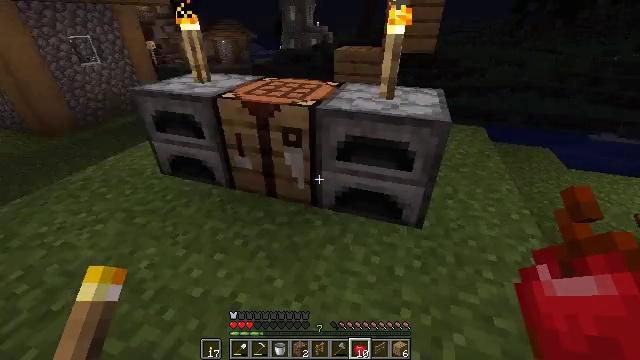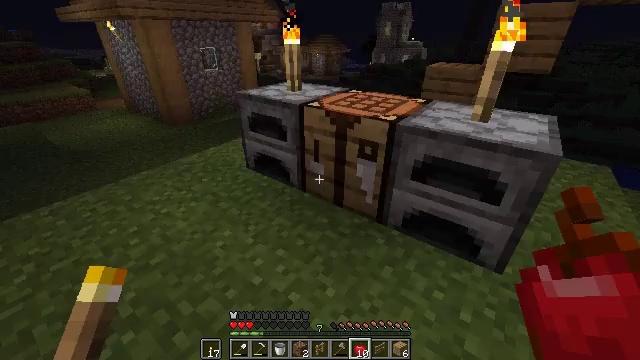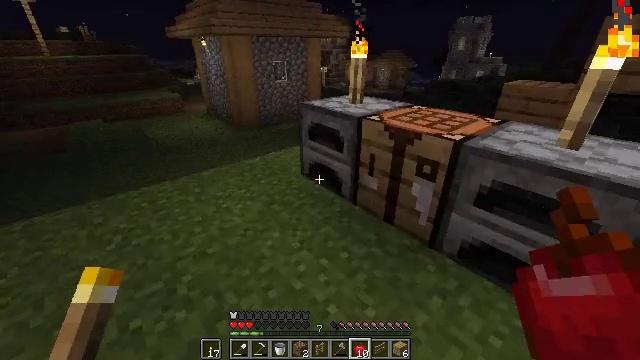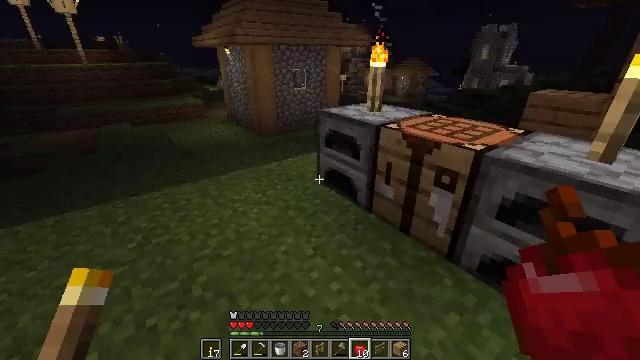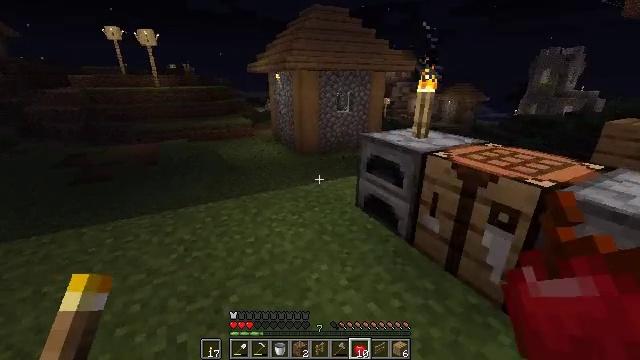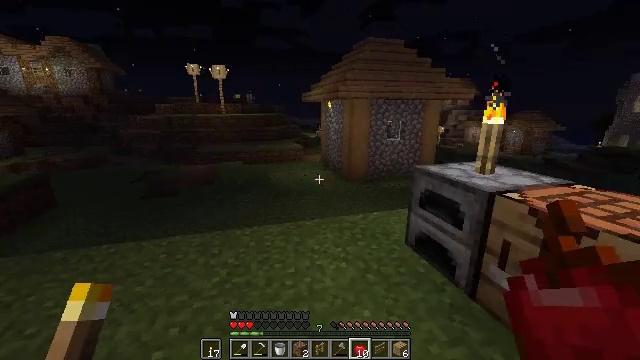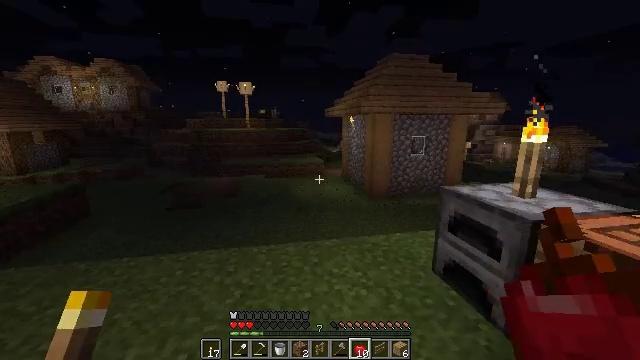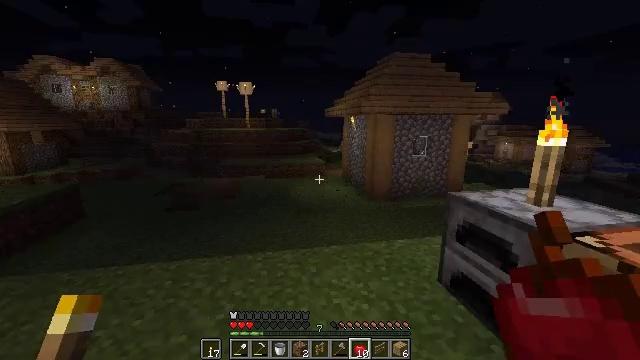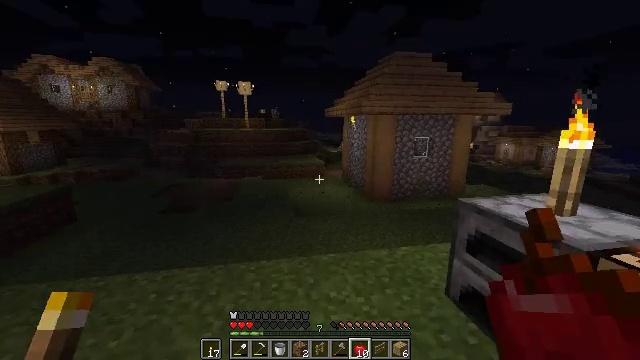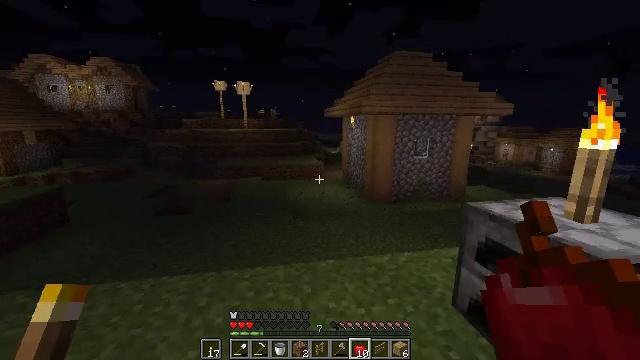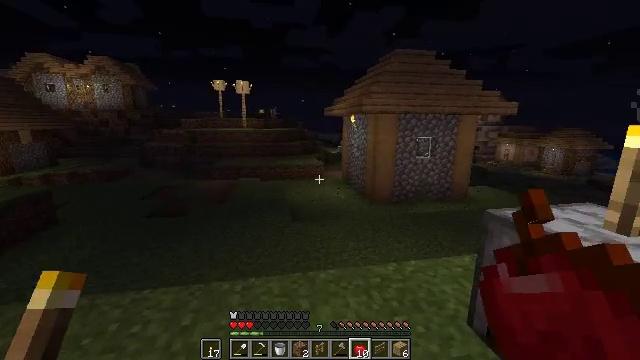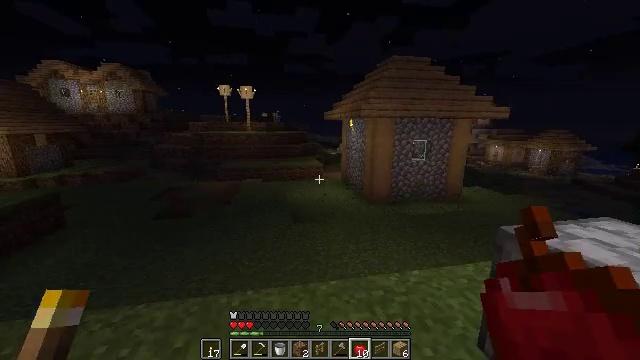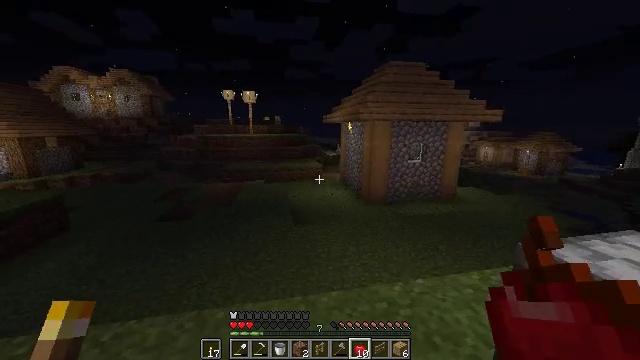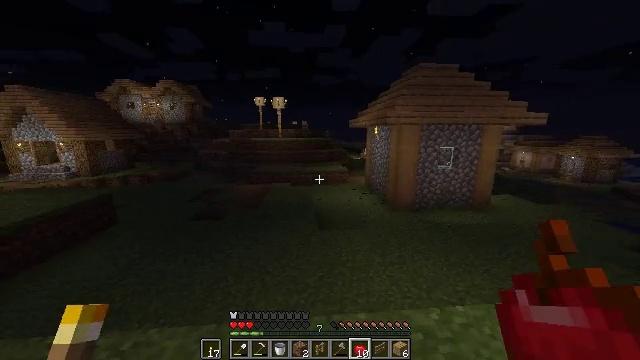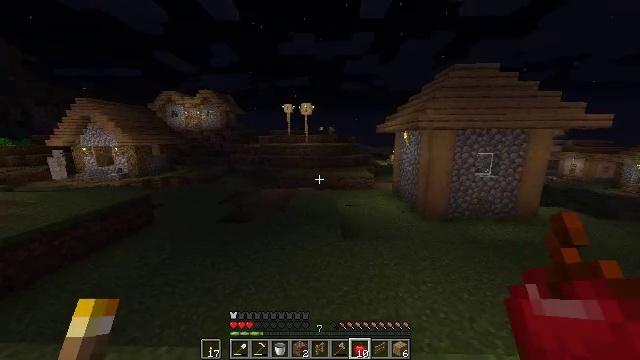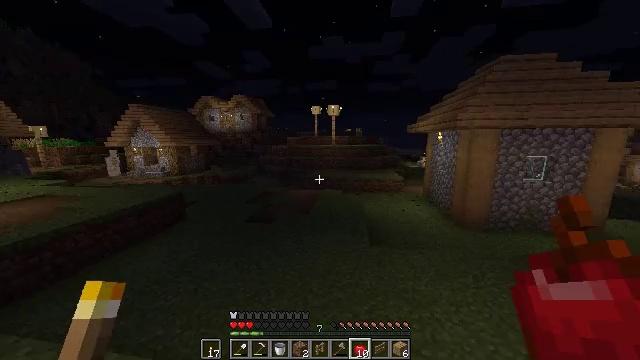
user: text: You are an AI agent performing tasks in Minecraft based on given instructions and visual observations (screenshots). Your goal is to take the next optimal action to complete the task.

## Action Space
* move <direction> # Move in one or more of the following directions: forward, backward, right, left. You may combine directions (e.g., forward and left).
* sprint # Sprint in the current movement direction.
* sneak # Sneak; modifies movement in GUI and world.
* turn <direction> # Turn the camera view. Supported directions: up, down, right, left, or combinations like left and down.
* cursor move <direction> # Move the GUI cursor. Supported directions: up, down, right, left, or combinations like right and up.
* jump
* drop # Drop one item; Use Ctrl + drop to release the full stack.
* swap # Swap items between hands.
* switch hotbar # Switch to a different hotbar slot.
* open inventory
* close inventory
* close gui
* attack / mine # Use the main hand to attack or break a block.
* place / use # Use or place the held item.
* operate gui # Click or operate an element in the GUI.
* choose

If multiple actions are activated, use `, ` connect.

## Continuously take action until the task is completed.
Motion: motion action
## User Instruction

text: Drop an egg.
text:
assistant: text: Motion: turn left and up
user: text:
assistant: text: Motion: turn left and up
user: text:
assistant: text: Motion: turn left and up
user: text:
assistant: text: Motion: move forward, turn left and up
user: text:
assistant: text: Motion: move forward, turn left and up
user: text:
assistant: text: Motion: move forward, turn left and up
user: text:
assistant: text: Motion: move forward
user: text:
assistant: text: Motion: move forward
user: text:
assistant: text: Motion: move forward
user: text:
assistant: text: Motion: move forward, sprint
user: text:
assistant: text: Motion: move forward, sprint
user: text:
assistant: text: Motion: move forward, sprint
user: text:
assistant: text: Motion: move forward, sprint, turn left
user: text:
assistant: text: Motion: move forward, turn left and up
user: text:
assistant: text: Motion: move forward, turn left
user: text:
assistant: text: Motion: move forward, sprint, turn left
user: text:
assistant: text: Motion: move forward, sprint
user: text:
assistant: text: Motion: move forward, sprint
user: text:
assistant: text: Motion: move forward
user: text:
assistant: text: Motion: move forward
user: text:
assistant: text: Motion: move forward
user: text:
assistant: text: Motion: move forward
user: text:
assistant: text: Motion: move forward, sprint
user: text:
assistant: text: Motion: move forward, sprint
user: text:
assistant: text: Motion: move forward, sprint
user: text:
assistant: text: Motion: move forward, sprint
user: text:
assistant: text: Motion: move forward, sprint, turn right
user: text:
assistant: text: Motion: move forward, turn right
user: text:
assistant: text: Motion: move forward, turn right
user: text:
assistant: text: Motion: move forward, sprint, turn right